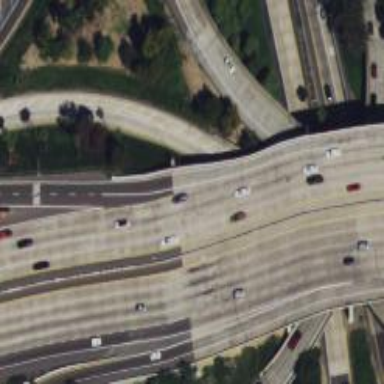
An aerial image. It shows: Bridge over motorway.